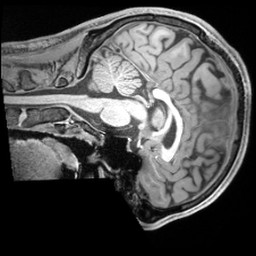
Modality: T1w
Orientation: sagittal
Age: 23
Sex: male
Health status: ill
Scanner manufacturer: siemens
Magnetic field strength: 3 T
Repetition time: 2.2 s
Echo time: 0.00218 s